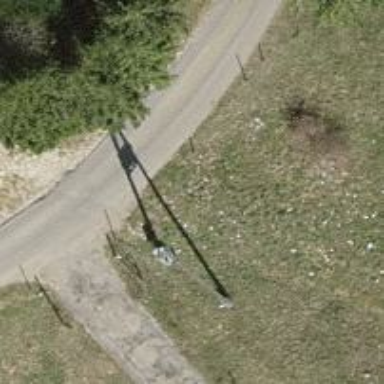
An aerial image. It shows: Distribution transformer on power pole.